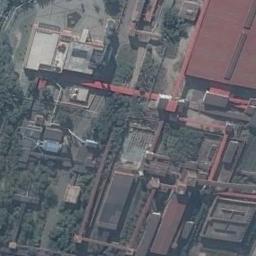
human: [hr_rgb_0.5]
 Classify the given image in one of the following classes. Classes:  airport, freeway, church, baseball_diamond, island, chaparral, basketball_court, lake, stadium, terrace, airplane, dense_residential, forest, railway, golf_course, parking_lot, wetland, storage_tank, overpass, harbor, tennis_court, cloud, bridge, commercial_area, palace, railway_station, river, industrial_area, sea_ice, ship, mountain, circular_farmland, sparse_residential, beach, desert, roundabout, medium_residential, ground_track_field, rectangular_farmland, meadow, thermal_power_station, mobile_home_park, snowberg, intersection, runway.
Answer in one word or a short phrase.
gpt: thermal_power_station